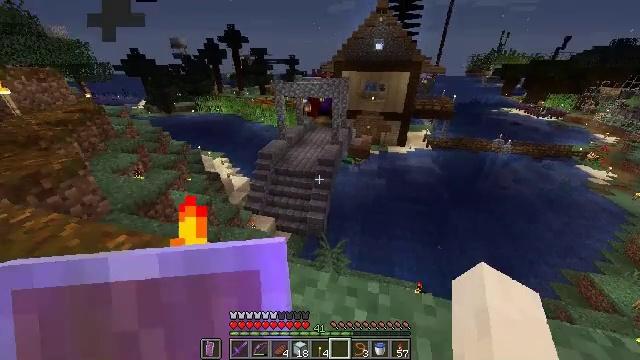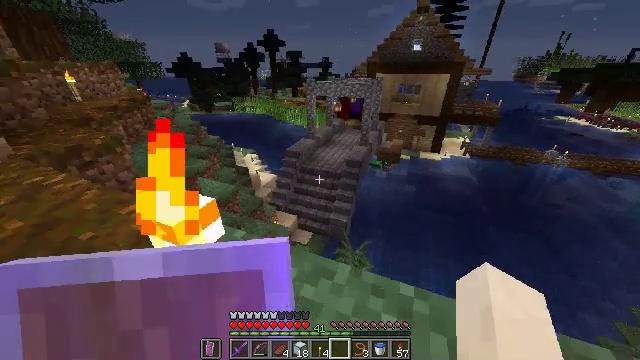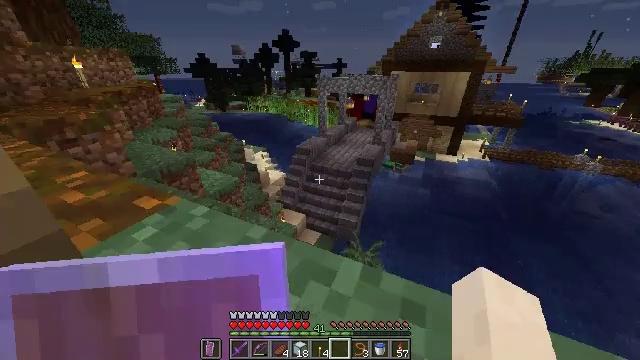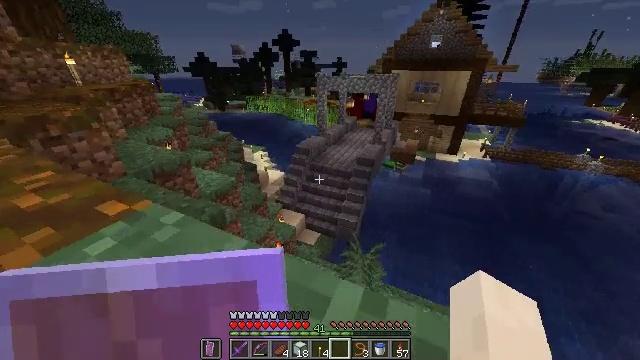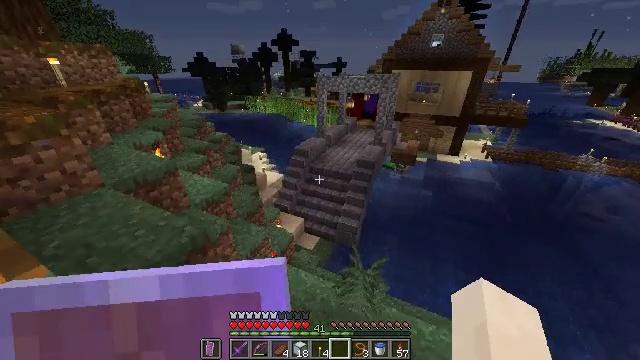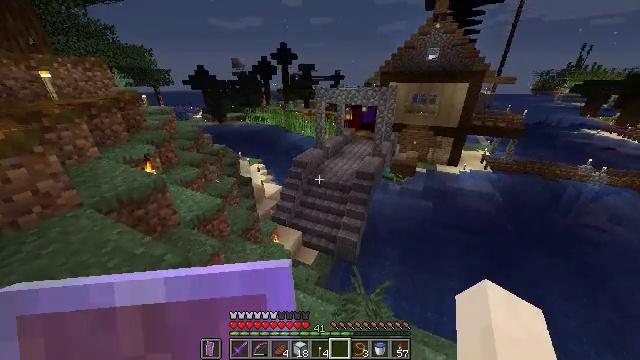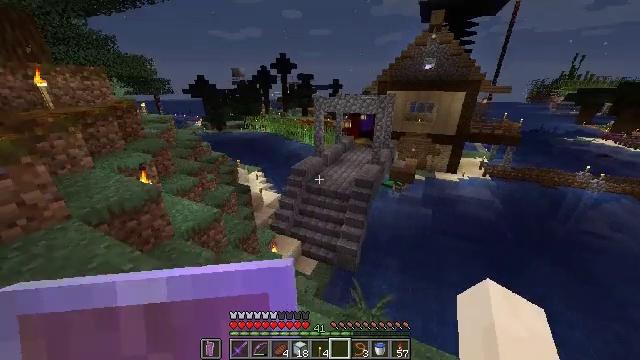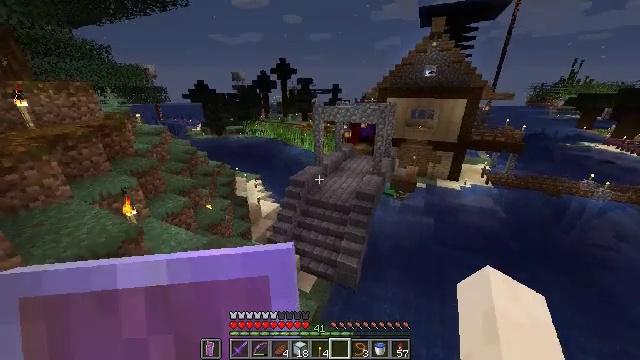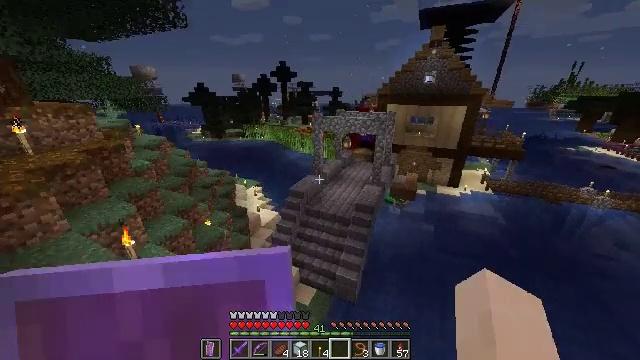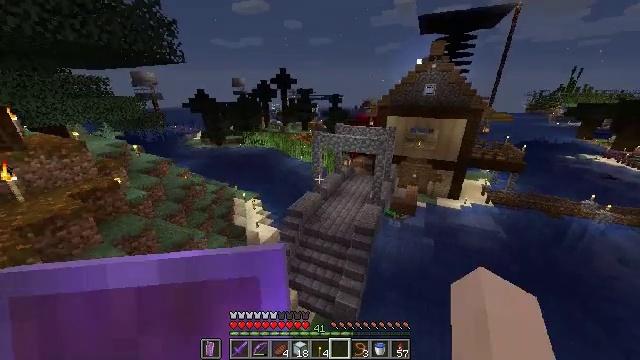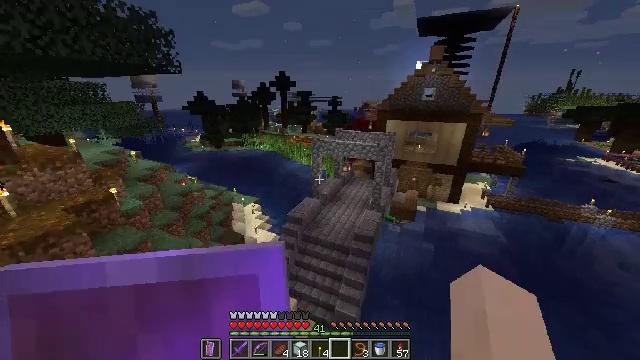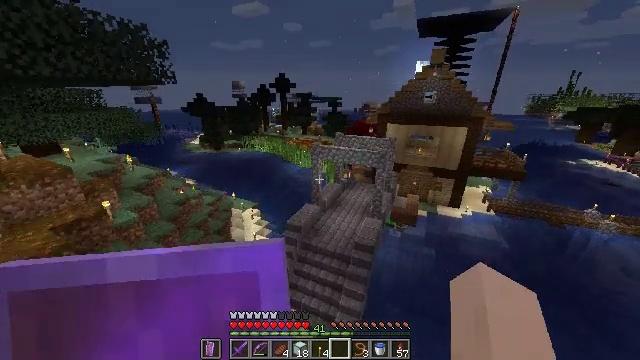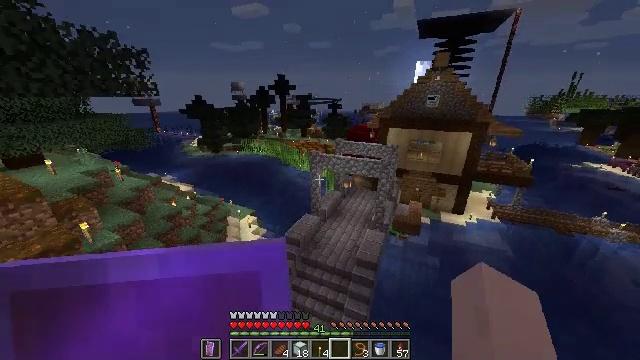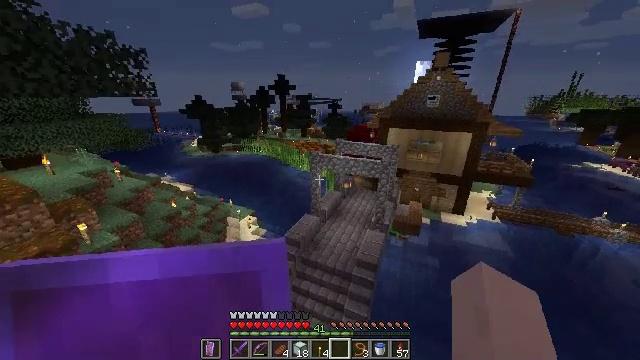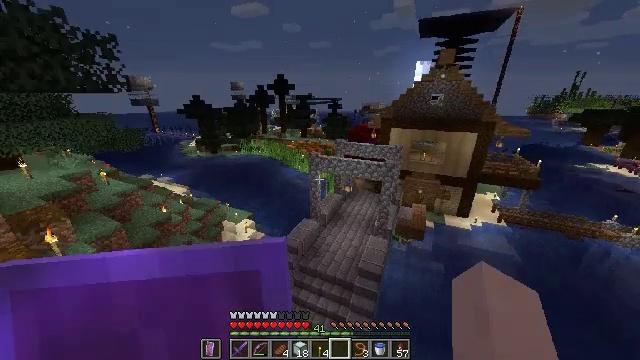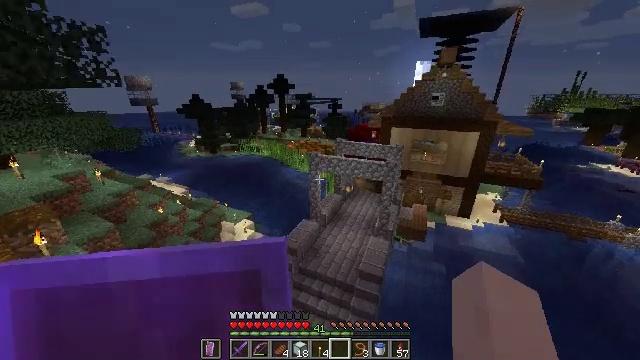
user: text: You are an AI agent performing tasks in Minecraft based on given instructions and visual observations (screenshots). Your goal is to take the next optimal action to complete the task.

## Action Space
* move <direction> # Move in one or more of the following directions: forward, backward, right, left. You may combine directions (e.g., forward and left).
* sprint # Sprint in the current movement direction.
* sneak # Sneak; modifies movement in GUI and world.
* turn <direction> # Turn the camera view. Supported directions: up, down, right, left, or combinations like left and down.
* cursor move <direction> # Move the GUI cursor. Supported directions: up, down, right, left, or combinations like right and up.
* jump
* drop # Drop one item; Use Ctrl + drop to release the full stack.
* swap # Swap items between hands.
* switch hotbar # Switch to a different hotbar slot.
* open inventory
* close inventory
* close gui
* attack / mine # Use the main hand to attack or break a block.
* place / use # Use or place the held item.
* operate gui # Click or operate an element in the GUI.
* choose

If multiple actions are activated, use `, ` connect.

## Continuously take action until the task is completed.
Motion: motion action
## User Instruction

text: Use the crafting table to make a green carpet.
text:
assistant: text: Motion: move forward, sprint, turn left, jump
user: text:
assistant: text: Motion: move forward, sprint, turn left
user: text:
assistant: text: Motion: move forward, sprint
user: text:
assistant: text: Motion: move forward, sprint
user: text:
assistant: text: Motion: move forward, sprint, turn up
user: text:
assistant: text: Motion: move forward, sprint, turn up
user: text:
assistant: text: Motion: move forward, sprint, jump
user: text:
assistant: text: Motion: move forward, sprint, jump
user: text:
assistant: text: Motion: move forward, sprint, jump
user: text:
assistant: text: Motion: move forward, sprint, jump
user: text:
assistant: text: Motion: move forward, sprint, jump
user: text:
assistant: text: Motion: move forward, sprint, jump
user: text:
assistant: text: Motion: move forward, sprint, jump
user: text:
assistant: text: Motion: move forward, sprint, jump
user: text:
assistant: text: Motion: move forward, sprint
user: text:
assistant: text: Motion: move forward, sprint
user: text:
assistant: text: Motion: move forward, sprint
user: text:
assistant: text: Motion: move forward, sprint
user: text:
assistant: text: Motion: move forward, sprint, jump
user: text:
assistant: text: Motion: move forward, sprint, turn right, jump
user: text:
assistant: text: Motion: move forward, sprint, turn right, jump
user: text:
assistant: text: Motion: move forward, sprint, turn right
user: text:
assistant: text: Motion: move forward, sprint
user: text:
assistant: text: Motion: move forward, sprint
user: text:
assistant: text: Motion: move forward, sprint
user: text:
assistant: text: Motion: move forward, sprint
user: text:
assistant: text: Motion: move forward, sprint, turn right
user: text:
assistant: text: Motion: move forward, sprint, turn right
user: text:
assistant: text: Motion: move forward, sprint
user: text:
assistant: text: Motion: move forward, sprint, turn right